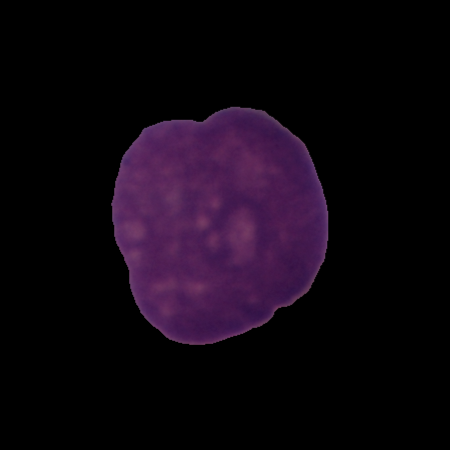
Label: cancer